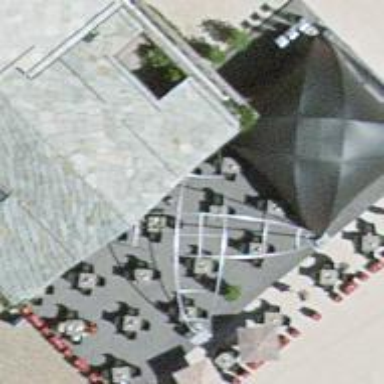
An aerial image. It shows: Outdoor seating area for leisure land.